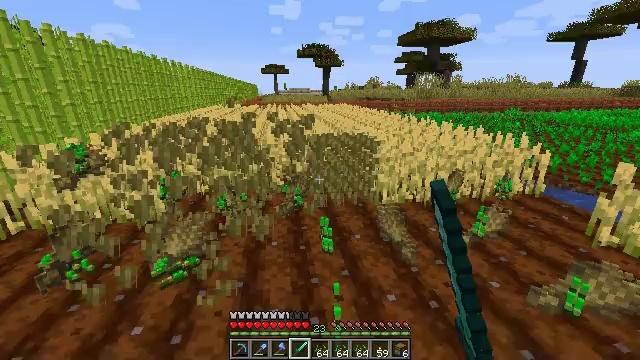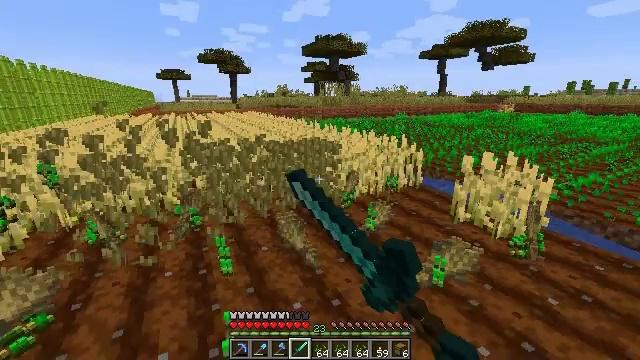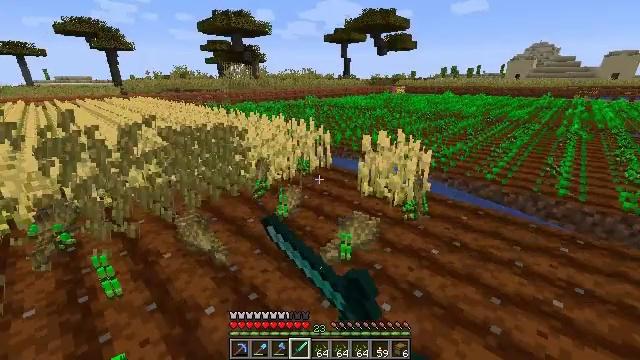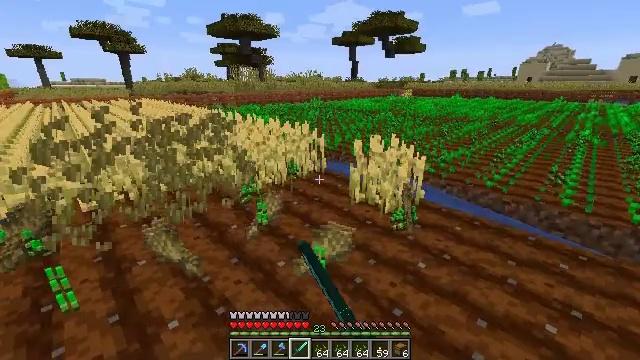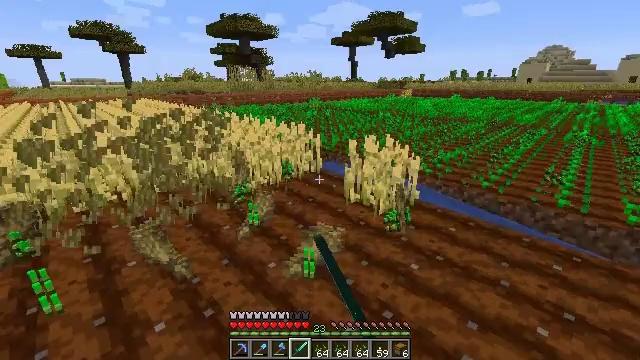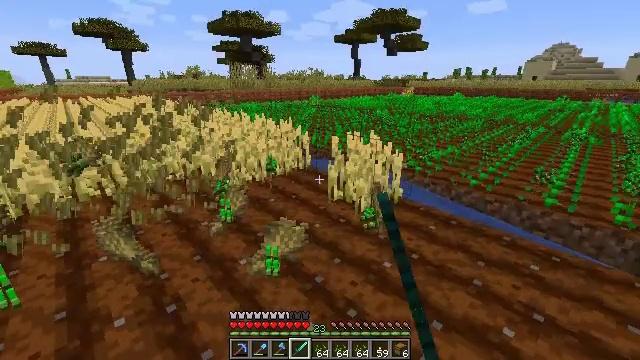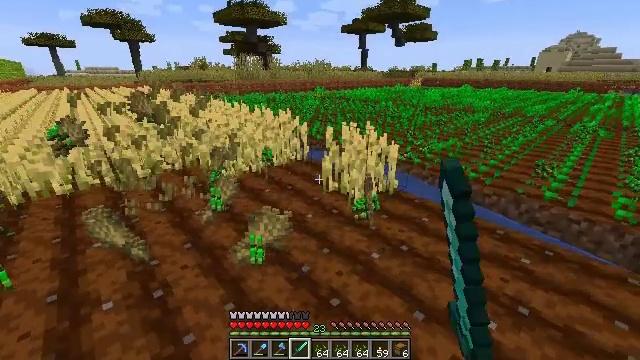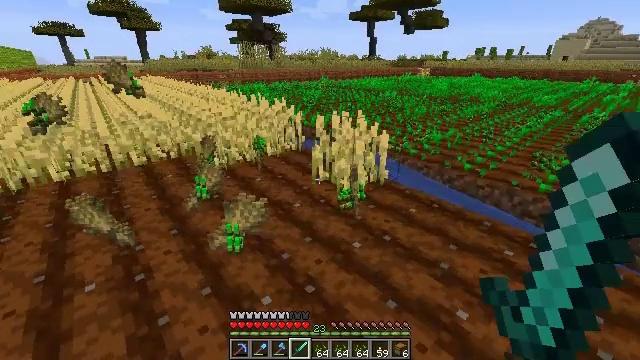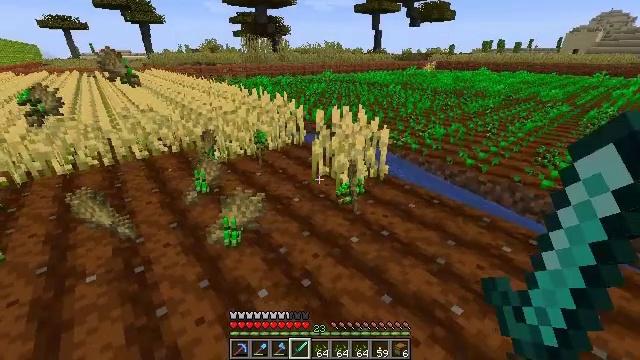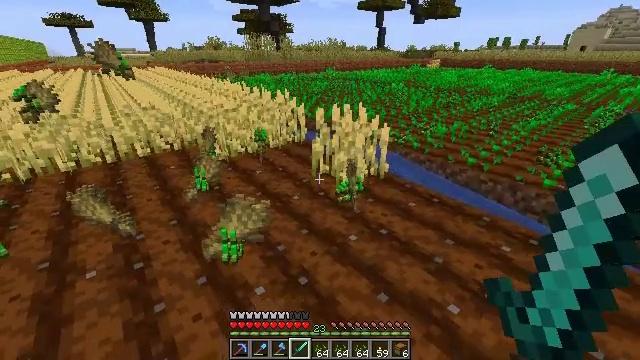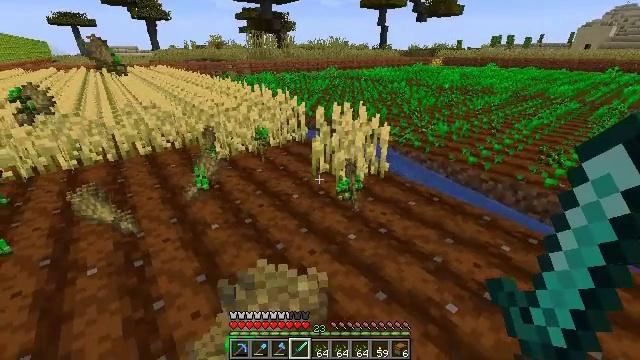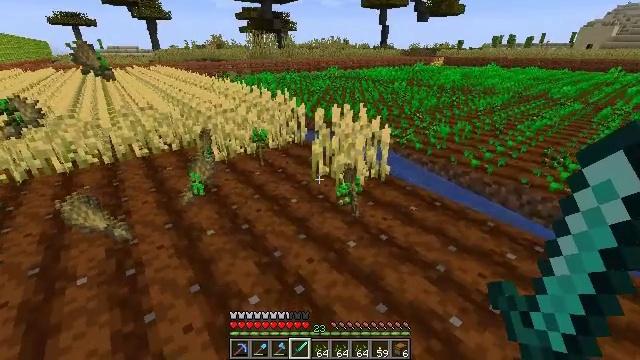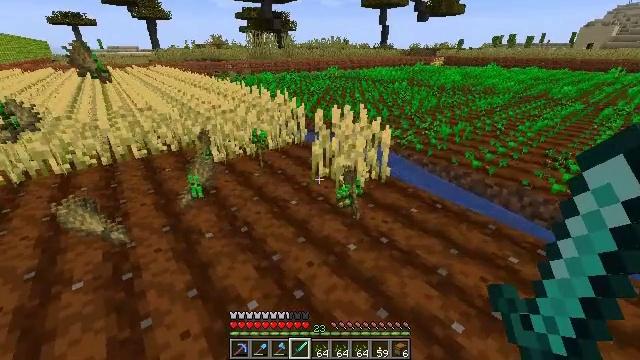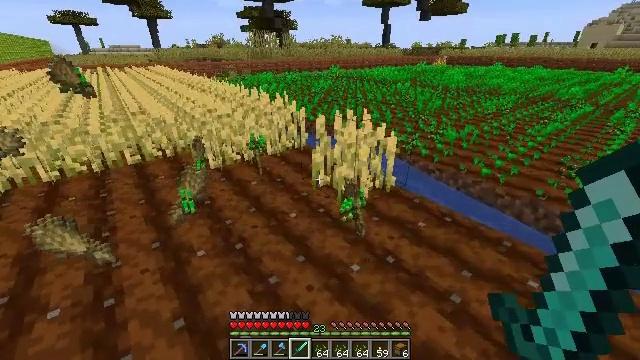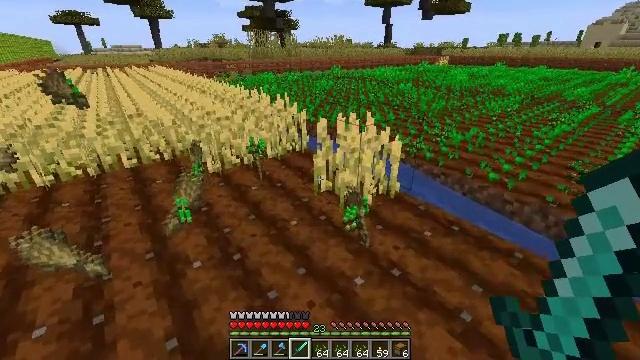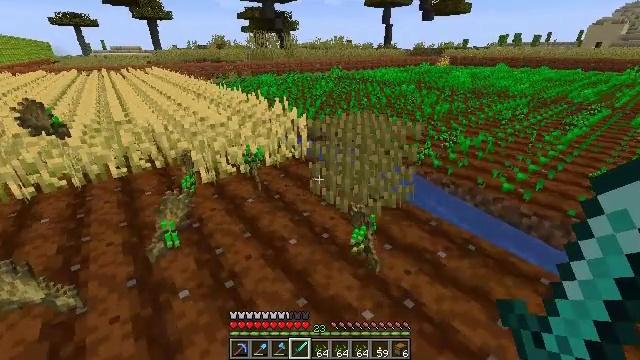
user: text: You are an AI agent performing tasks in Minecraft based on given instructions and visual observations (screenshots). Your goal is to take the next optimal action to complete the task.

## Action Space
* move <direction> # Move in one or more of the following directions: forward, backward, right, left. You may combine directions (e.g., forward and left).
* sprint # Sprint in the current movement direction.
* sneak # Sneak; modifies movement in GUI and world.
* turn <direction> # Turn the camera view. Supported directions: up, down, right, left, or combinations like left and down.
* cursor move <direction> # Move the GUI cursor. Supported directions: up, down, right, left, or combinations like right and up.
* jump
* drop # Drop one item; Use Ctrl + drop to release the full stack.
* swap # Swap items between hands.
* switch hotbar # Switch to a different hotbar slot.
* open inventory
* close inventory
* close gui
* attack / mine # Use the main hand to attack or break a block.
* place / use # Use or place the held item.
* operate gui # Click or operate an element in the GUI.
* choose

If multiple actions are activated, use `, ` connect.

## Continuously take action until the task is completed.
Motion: motion action
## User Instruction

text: Gather wheat by left-clicking on it.
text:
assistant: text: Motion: move right, attack / mine
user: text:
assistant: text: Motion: move forward and move right, turn right and down, attack / mine
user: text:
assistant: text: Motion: move right, turn left
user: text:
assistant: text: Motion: move right
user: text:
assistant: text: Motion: move right
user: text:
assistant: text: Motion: move right, turn left and down
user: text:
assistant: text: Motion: turn left and down
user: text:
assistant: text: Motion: turn down
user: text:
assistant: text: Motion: no_op
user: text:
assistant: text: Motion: no_op
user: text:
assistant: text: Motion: move forward
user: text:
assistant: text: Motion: move forward
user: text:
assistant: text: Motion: move forward
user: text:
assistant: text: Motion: move forward
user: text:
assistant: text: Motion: move forward, attack / mine
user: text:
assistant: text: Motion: move forward, attack / mine
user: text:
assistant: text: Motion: move forward, attack / mine
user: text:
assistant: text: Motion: move forward, turn left, attack / mine
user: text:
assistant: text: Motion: move forward, turn left and up, attack / mine
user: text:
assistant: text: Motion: move forward, turn left and up, attack / mine
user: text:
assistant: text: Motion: move forward, turn left and up, attack / mine
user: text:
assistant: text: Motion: move forward and move left, turn left, attack / mine
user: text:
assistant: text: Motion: move forward and move left, turn left, attack / mine
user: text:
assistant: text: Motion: move forward and move left, turn left, attack / mine
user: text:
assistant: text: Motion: move forward and move left, turn left, attack / mine
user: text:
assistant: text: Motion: move forward and move left, attack / mine
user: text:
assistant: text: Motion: move forward and move right, turn right and down
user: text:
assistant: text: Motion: move right, turn right and down
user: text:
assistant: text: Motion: move right, turn right and down
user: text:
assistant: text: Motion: move right